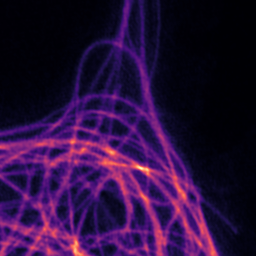
Label: Super-resolution Microtubules image